Aerial crown-view tile of a tropical tree (Barro Colorado Island, Panama), acquired 20250715:
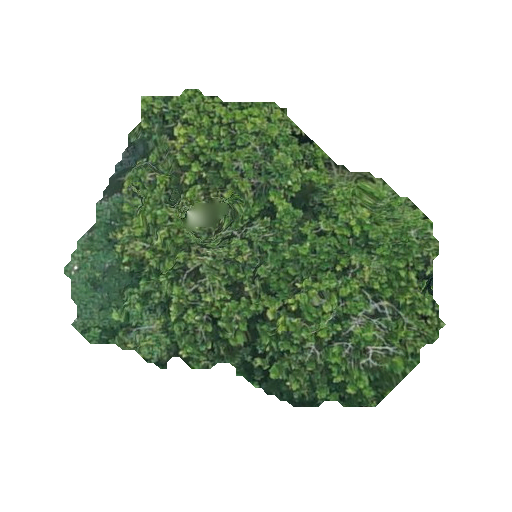
Species: Anacardium excelsum
GBIF accepted scientific name: Anacardium excelsum
Crown area: 122.623 m²